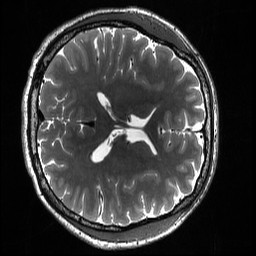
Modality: T2w
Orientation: axial
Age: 28
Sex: male